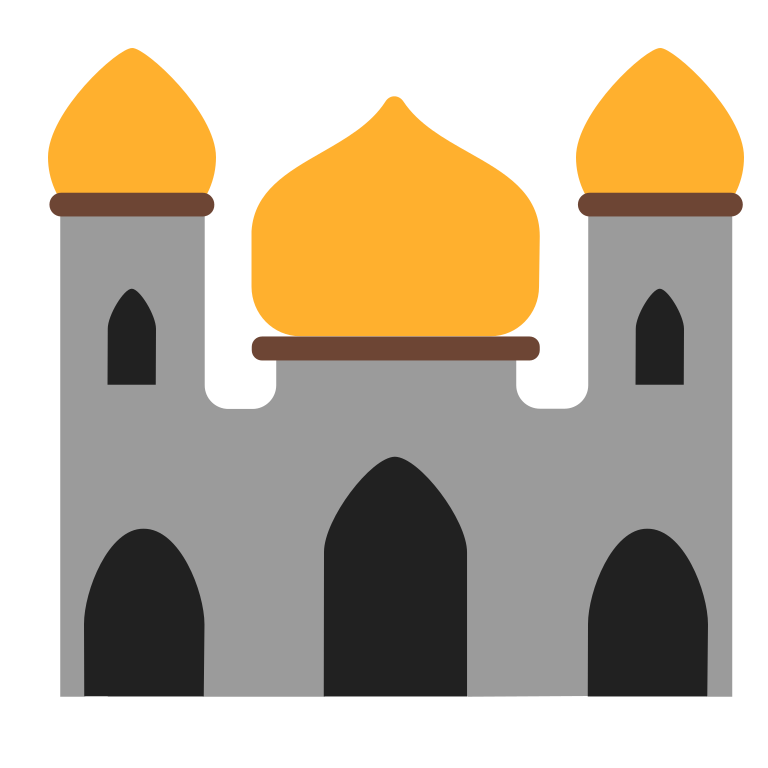
mosque flat